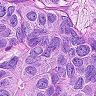
Metastatic tissue present: yes